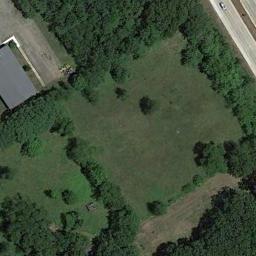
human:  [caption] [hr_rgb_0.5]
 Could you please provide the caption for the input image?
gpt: The entire image is dominated by grass .

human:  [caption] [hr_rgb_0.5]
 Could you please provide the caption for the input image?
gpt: There are many green trees and a building and a road on the green grass .

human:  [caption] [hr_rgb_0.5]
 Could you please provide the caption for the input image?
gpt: There is a building and many trees on the meadow .

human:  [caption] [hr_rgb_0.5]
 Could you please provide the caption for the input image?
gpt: This meadow with dense grasses is surrounded by some trees .

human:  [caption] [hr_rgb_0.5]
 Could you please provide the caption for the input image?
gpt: There are many green trees around the green meadow beside a road .